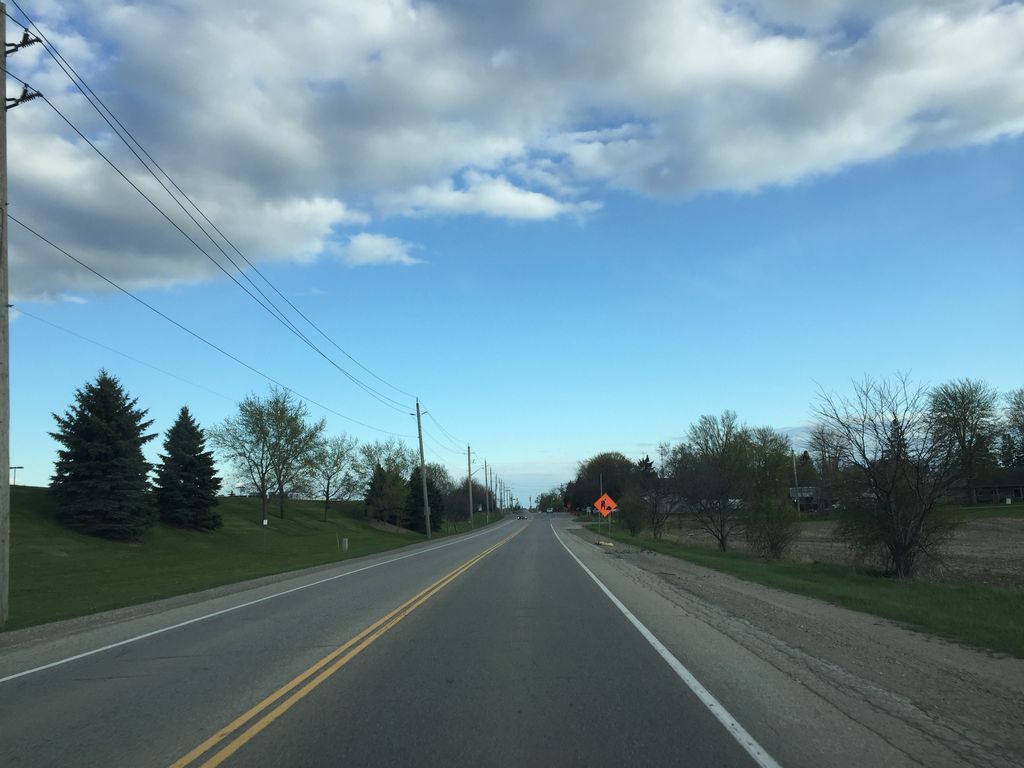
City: kitchener-waterloo